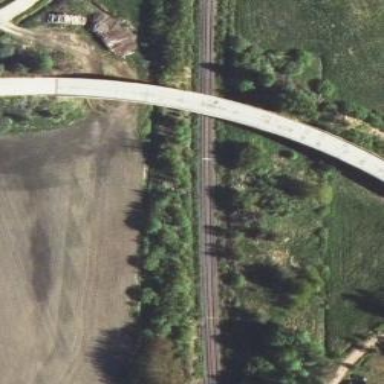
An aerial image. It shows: Railway track with continuous electrified contact lines.